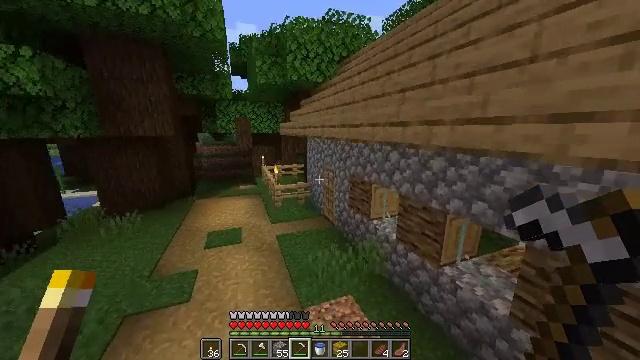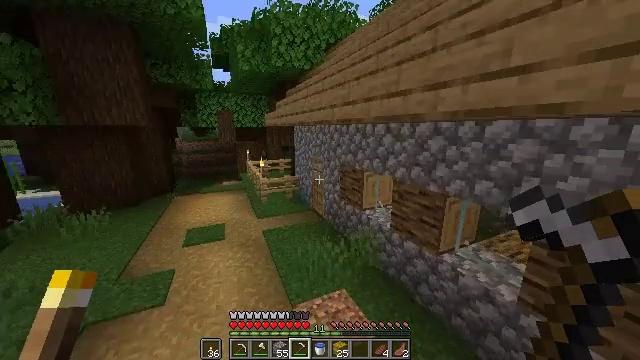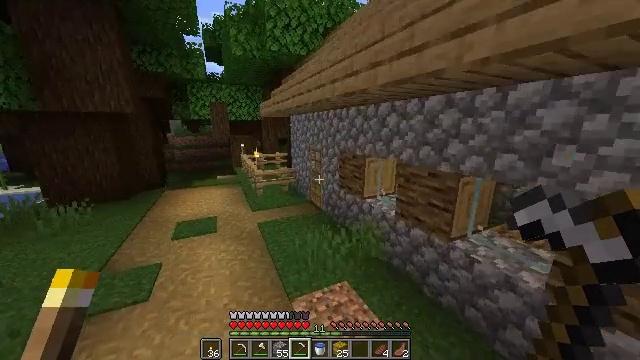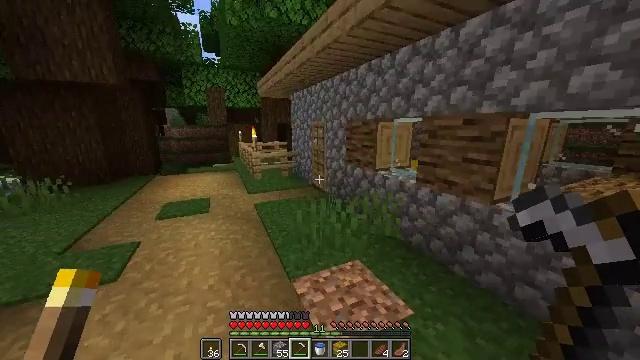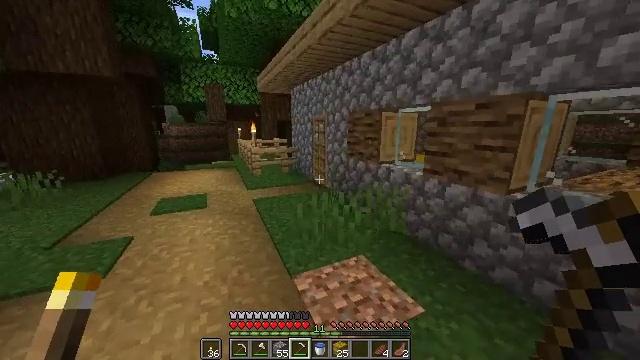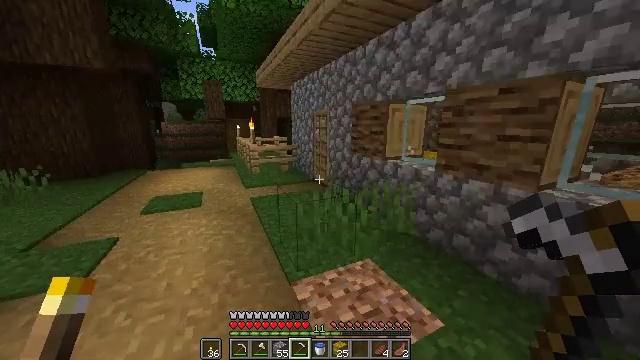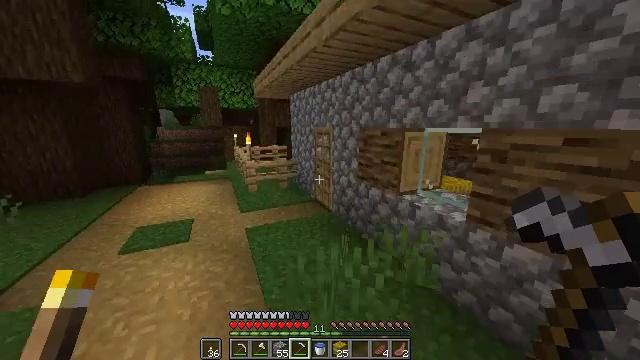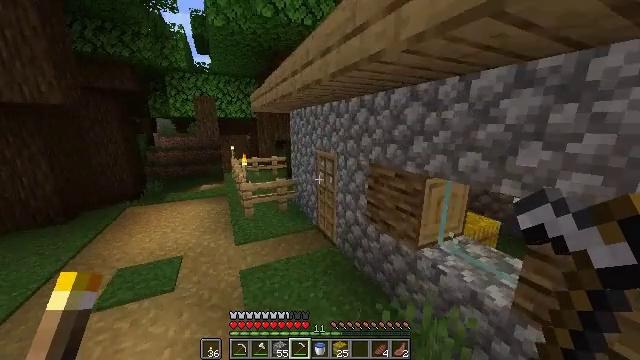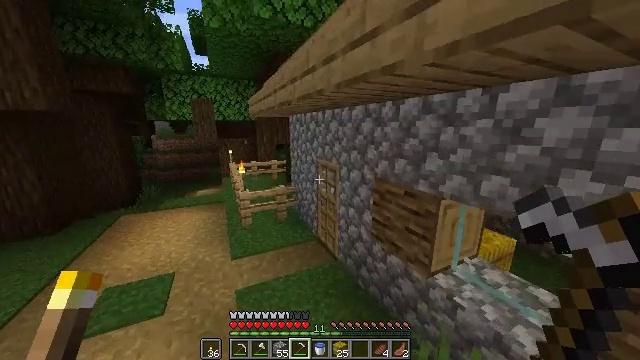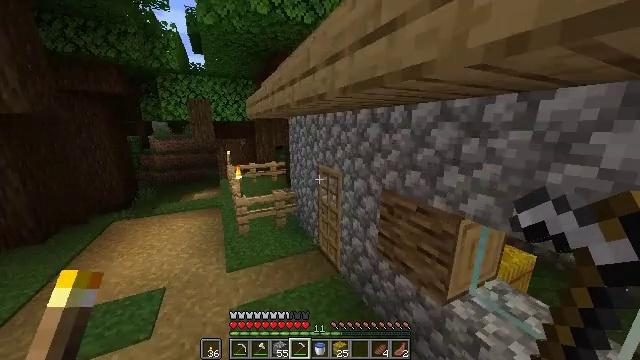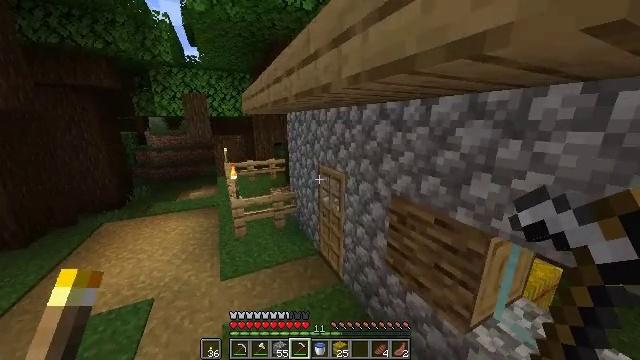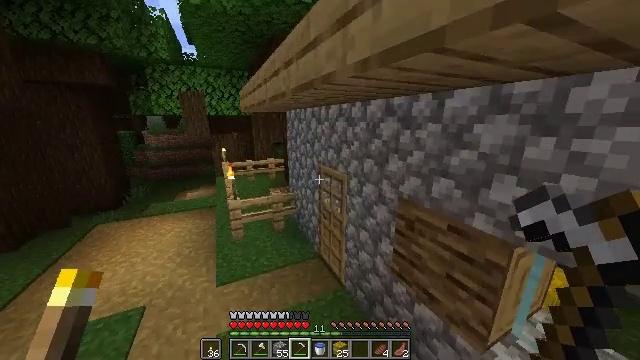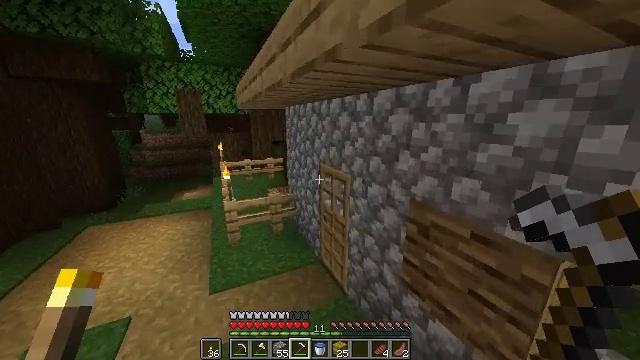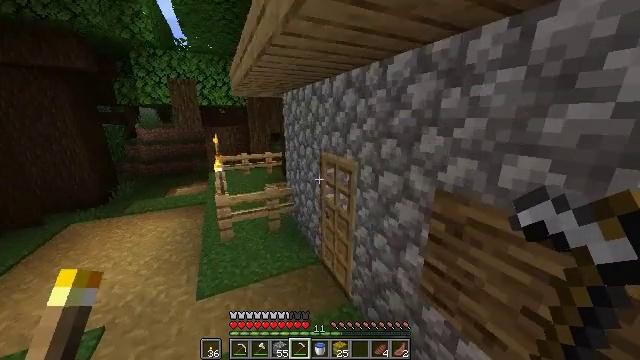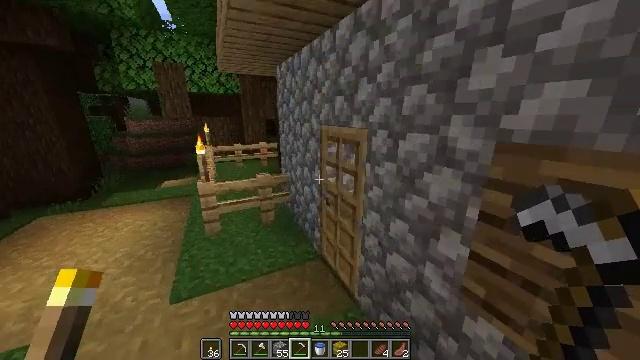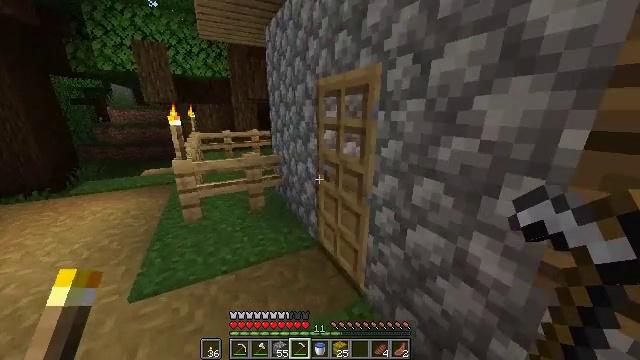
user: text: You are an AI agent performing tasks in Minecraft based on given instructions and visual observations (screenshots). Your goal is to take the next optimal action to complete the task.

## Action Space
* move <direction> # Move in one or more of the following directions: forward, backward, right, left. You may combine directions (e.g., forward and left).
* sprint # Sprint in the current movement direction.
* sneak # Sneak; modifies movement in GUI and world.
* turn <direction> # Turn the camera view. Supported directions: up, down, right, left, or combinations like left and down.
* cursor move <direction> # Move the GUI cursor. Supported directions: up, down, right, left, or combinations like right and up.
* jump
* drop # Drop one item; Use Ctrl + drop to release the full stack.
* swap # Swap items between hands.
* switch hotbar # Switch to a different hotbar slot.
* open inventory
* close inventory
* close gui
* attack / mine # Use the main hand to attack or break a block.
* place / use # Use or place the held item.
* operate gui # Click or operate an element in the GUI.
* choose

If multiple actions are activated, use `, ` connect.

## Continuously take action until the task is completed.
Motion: motion action
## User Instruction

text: Attack the hay block to get hay.
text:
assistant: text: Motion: move forward, sprint, turn right, jump
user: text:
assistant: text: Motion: move forward, sprint, turn right, jump
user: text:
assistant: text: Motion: move forward, sprint, jump
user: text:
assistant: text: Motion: move forward, sprint, jump
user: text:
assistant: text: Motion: move forward, sprint, jump
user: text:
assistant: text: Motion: move forward, sprint, jump
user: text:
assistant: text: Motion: move forward, sprint, jump
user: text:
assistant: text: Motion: move forward
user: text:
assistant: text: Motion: move forward
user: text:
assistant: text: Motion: move forward, turn down
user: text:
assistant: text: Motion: move forward
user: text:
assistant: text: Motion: move forward
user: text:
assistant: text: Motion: move forward
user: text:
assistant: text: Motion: move forward
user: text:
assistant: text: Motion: move forward, turn right
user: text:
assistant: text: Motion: move forward, turn right and down
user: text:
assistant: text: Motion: move forward, turn right and down, use / place
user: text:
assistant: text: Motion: move forward, turn right, use / place
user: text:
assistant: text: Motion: move forward, turn right
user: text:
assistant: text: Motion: move forward, turn right and down
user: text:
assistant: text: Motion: move forward, turn right and down
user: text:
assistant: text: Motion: move forward, turn right and down
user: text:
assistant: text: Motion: move forward, turn right
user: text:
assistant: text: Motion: move forward, turn right and down
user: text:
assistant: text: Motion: move forward, turn right
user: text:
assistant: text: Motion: move forward, turn right
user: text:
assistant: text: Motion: move forward
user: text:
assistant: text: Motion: move forward
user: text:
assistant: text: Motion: move forward and move left
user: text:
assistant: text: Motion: move forward and move left, turn right and up